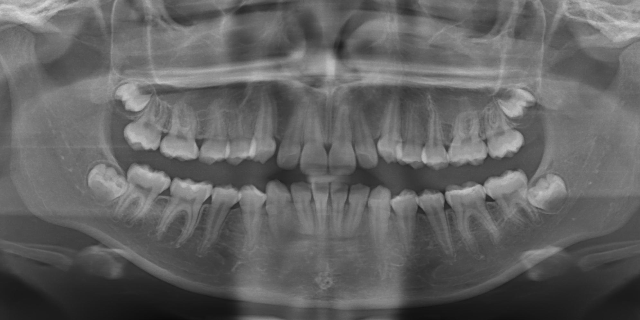
adult